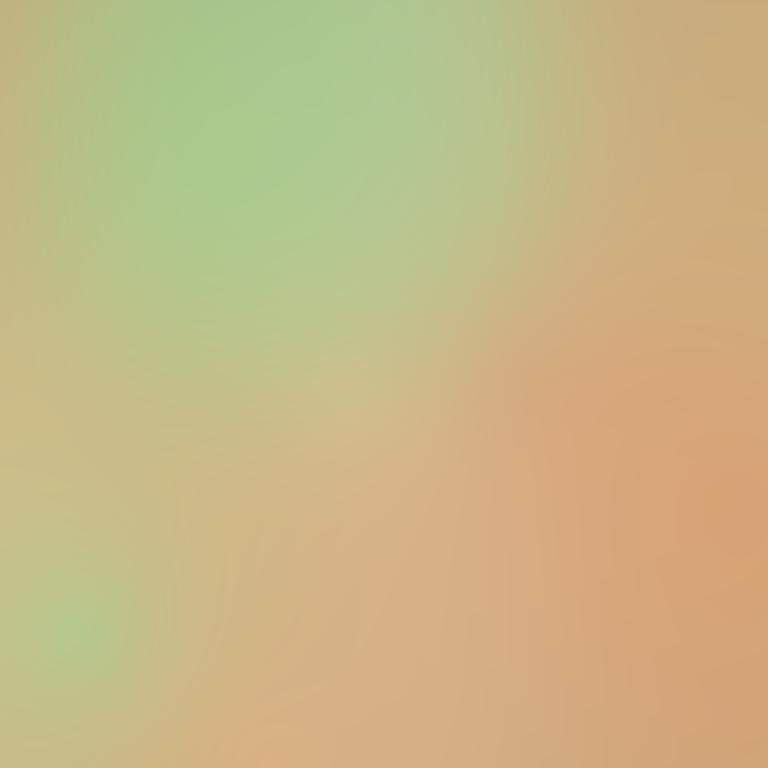
Abstract light effect, smooth gradient from soft green to warm beige, calm atmosphere, diffuse light, no room, no furniture, no objects.